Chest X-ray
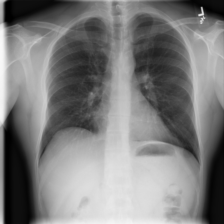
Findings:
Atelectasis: negative
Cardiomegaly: negative
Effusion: negative
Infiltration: negative
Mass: negative
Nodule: negative
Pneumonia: negative
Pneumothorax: negative
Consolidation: negative
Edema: negative
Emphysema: negative
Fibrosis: negative
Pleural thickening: negative
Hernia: negative